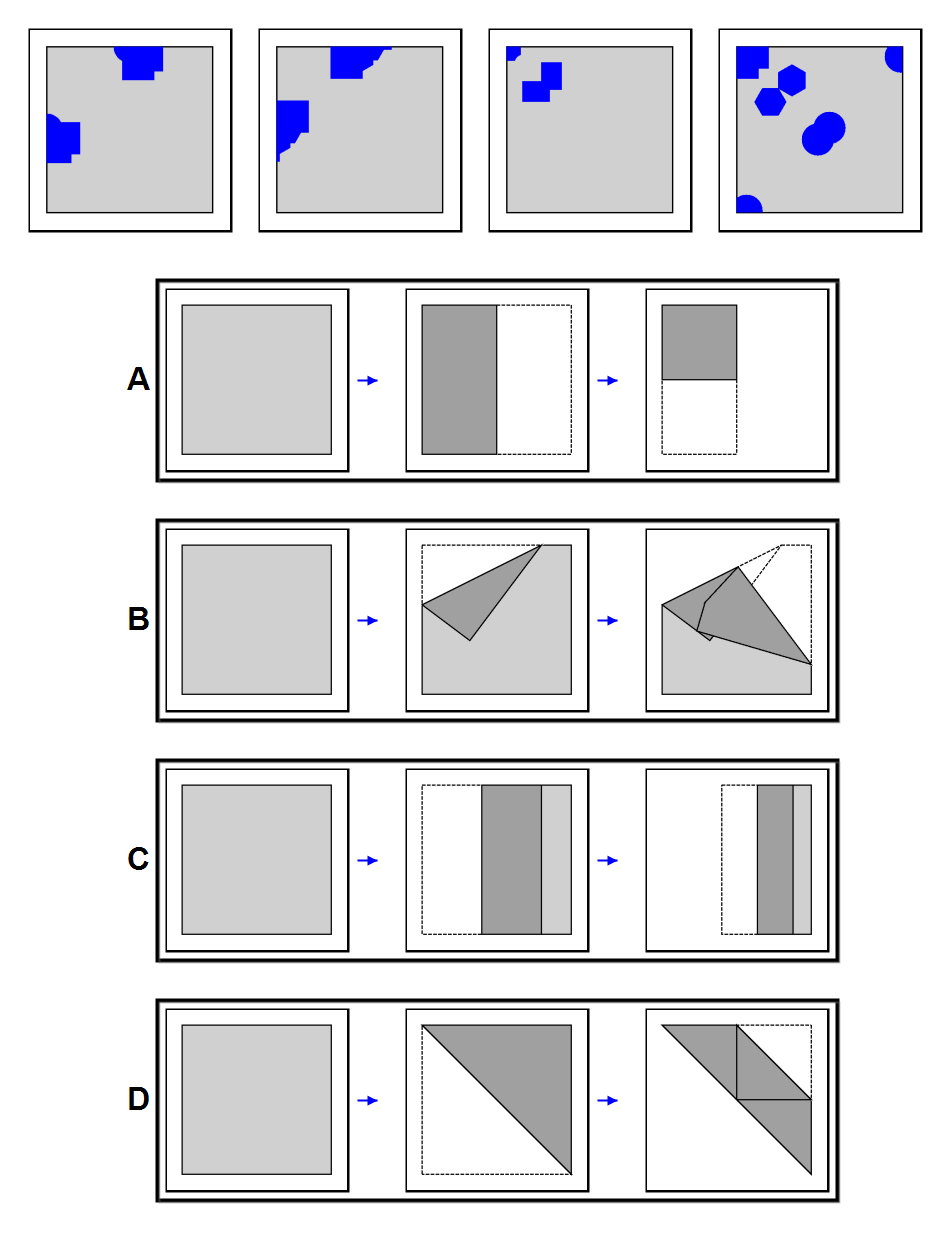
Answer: D